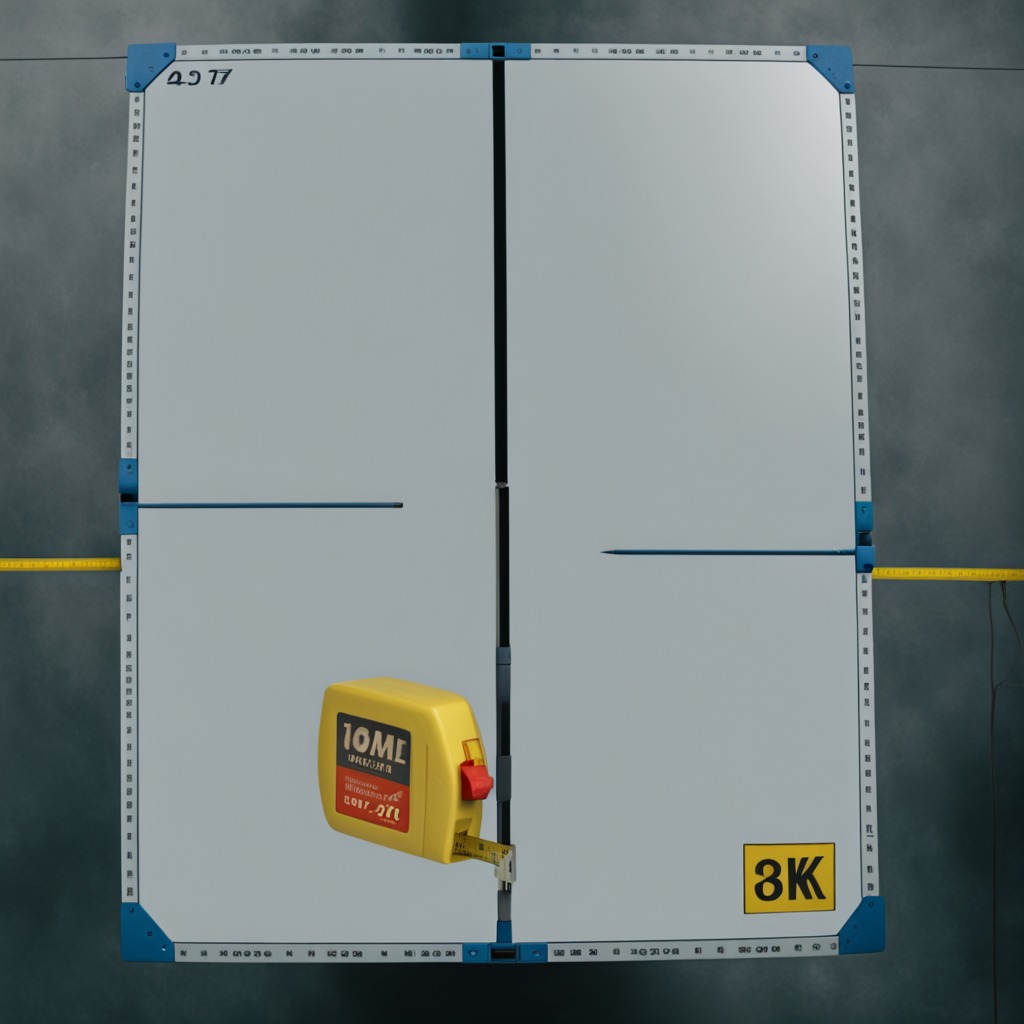
A measuring tape is lying on the toolbox surface.